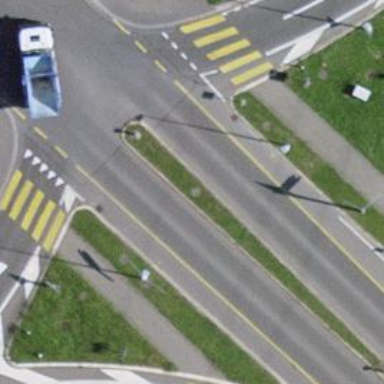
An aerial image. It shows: Secondary road with asphalt surface and designated cycle lane.